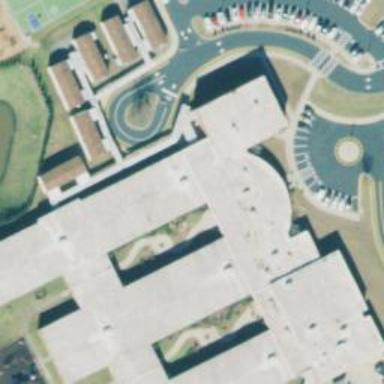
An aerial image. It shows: School building.